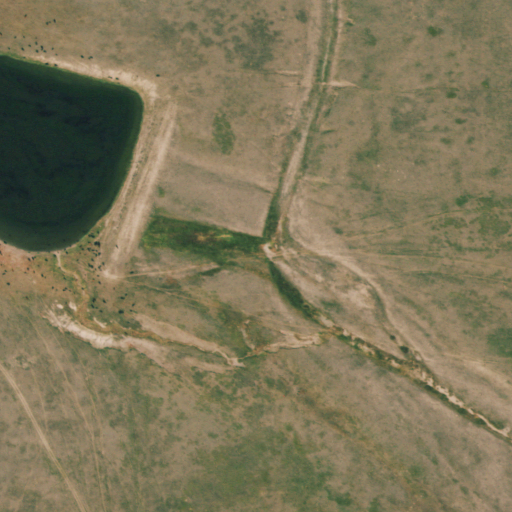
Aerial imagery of valley in Colorado named Bull Canyon containing grassland and open water